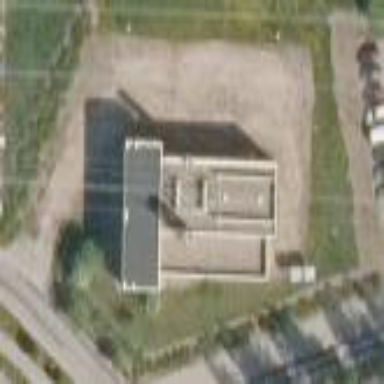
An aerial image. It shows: Power substation.